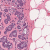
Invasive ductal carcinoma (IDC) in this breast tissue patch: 0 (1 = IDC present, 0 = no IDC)